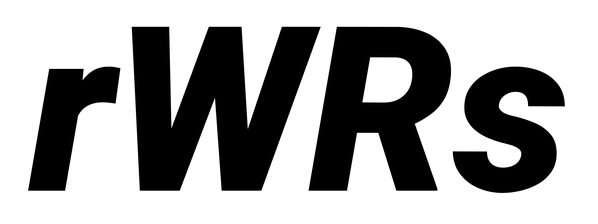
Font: Roboto-Italic_Black_Italic